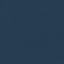
Land use / land cover class: SeaLake